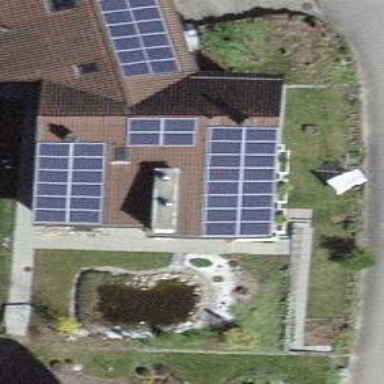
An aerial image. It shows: Solar power generator using photovoltaic method with solar photovoltaic panel types.